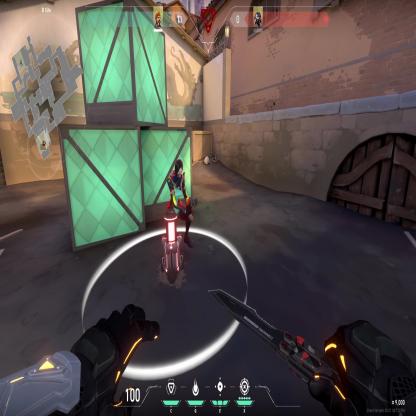
Label: planted spike ; enemy